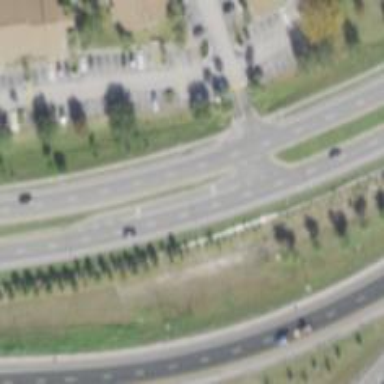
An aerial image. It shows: Tertiary road with asphalt surface.